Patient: sex F, age 76
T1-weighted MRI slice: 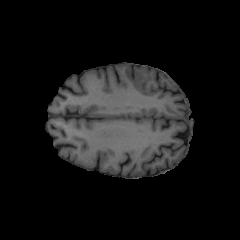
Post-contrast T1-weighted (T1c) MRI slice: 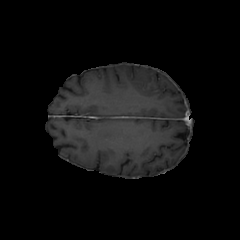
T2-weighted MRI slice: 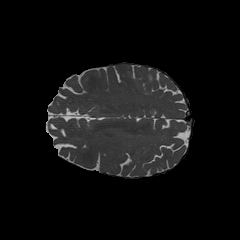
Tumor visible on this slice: yes
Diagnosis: Glioblastoma, IDH-wildtype
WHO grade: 4